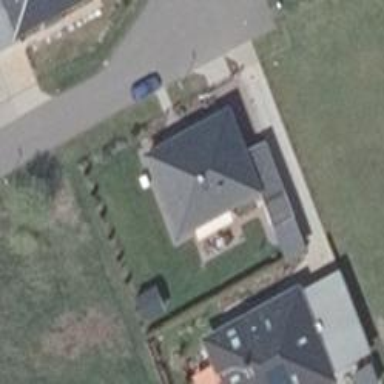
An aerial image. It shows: Detached building.